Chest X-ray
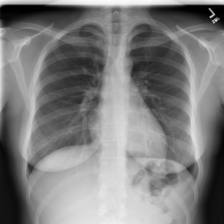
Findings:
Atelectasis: negative
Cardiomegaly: negative
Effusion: negative
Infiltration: negative
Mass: negative
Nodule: negative
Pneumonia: negative
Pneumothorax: negative
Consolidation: negative
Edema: negative
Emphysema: negative
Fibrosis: negative
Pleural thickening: negative
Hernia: negative